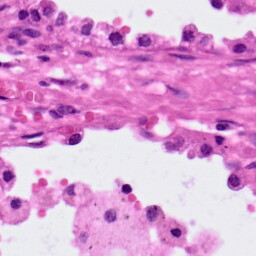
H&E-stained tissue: Lung